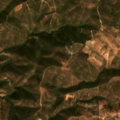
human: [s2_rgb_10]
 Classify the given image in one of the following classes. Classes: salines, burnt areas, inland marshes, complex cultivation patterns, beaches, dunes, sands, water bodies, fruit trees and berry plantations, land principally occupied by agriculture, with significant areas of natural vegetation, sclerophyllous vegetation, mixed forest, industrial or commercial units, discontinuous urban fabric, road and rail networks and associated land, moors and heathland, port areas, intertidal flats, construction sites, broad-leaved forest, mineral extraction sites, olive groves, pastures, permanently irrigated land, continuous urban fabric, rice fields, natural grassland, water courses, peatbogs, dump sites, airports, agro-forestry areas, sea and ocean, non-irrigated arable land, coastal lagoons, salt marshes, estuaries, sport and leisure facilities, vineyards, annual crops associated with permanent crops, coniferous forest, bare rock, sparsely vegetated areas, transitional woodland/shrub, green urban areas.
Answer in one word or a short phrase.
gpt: broad-leaved forest, sclerophyllous vegetation, transitional woodland/shrub